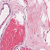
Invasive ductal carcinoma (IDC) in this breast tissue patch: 0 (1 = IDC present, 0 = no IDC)